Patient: sex F, age 82
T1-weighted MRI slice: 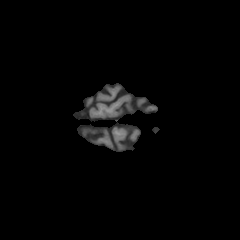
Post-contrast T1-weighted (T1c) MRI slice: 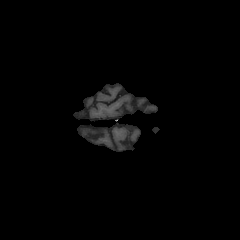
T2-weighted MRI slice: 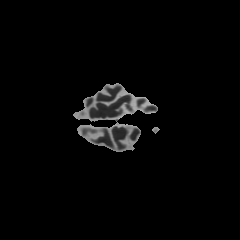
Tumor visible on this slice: no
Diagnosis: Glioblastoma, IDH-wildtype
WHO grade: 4